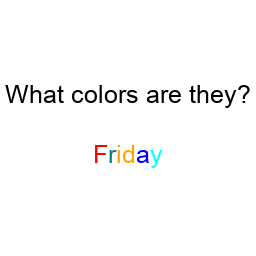
Color: red, teal, orange, orange, blue, cyan
Background color: white
Question text color: black